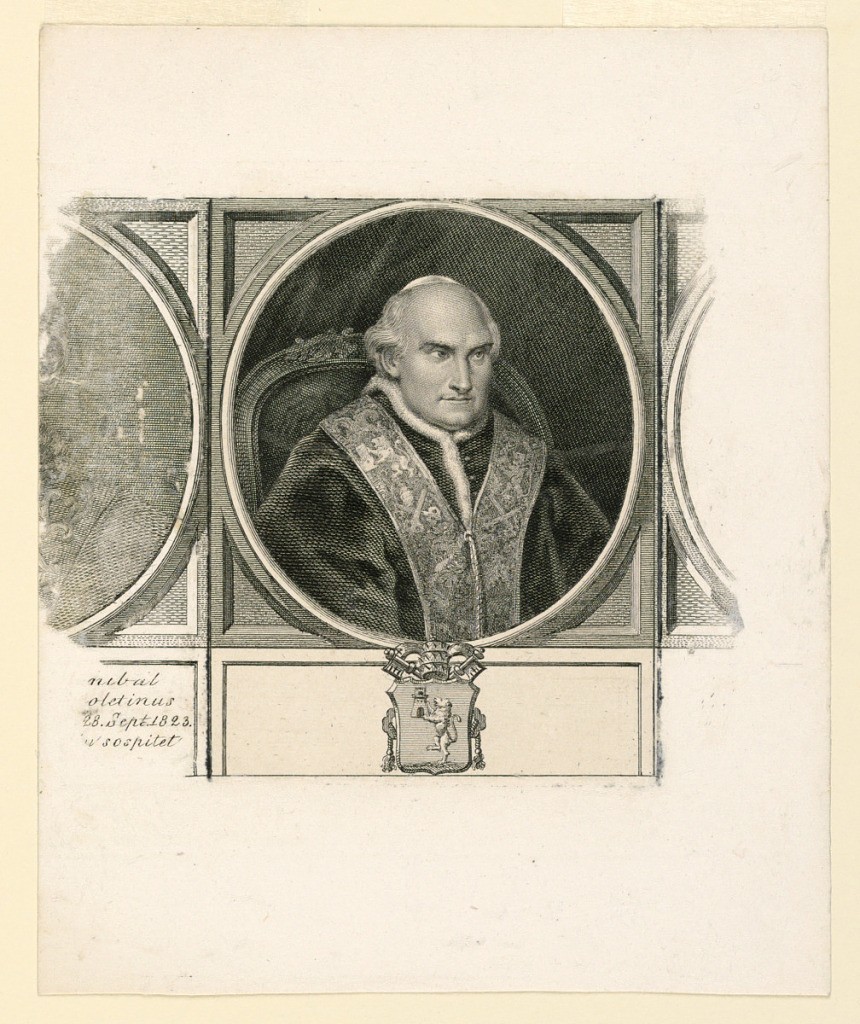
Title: Portrait of Pope Pius VIII (1829-1830)
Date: ca. 1820-1830
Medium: Engraving on paper
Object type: Print
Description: Half-length portrait of the seated Pope in three-quarter view to right. Enframed in a circular frame, below coat-of-arms of the Pope. A fragment of a series.